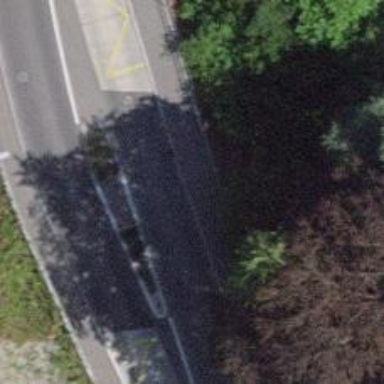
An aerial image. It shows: Kerb barrier.